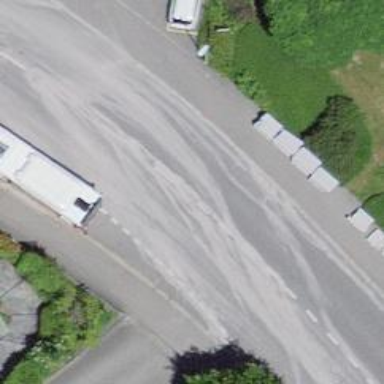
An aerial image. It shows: Residential road with asphalt surface.